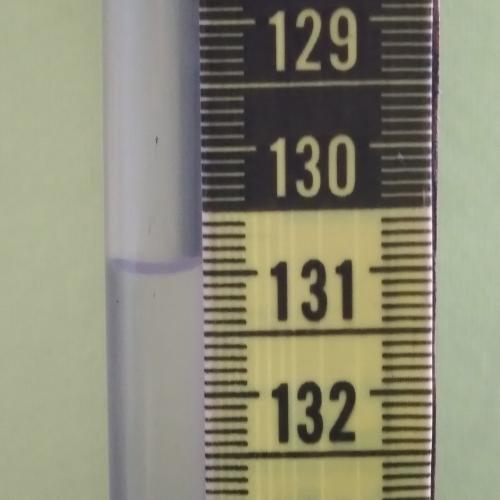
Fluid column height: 131.0 cm